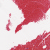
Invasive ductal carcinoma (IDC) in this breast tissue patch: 0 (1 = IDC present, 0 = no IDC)